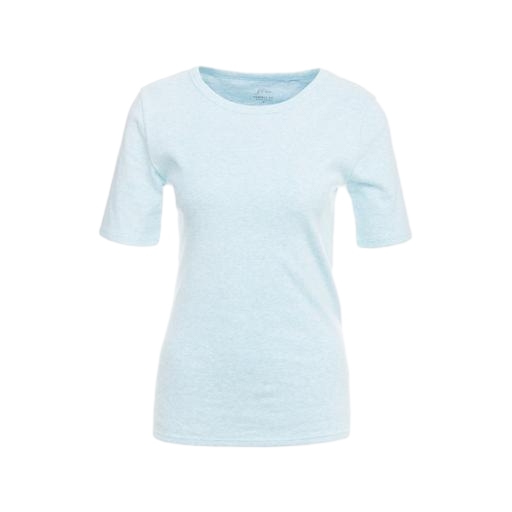
blue relaxed fit t-shirt, blue women's ottoman t-shirt, blue scoop-neck tee, white background